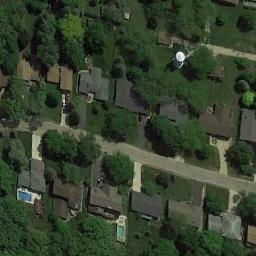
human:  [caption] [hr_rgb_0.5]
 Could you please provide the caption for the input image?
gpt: The medium residential area has some houses arranged in lines and some trees are among these houses .

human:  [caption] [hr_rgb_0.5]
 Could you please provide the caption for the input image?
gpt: There are many trees in the middle residential area .

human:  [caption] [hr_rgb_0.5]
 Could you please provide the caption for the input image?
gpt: There aren't many houses in the mid-sized area .

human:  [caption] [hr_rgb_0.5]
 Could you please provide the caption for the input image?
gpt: The medium residential is on the grass next to some trees and road .

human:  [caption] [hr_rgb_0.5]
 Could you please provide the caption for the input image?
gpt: There are many green trees and buildings on the medium residential area .